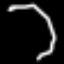
Label: octagon